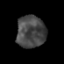
Tissue: prostate
Cell type: T cells
Senescence score: 0.1911
Nuclear area (px): 910
Mean DAPI intensity: 71.664